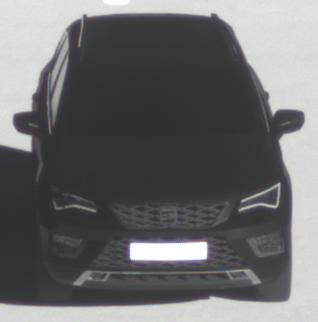
Make: SEAT
Model: Ateca 1.0 TSI Ecomotive
Detailed model: Ateca (5FP)
Model produced from: 2016/08
Model produced until: 2018/08
Doors: 5
Color: black
Road condition: dry road
Daytime: morning or afternoon
Contrast: high contrast